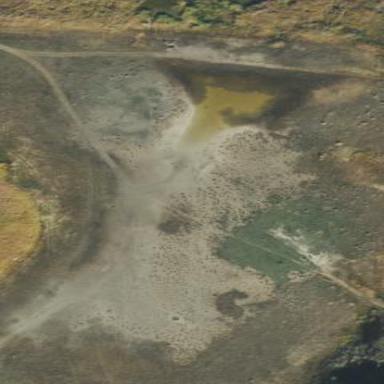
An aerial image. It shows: Mud surface water basin with detention.